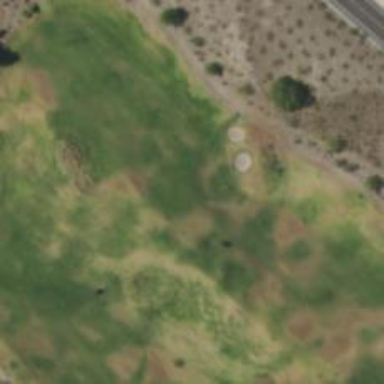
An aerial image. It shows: View of golf hole.